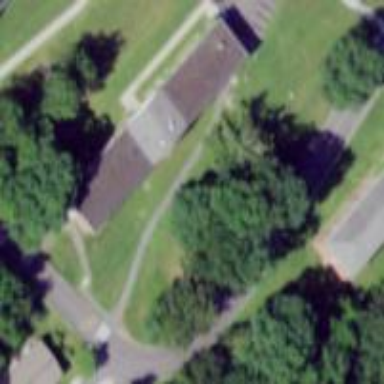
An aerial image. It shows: Dormitory building.